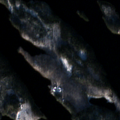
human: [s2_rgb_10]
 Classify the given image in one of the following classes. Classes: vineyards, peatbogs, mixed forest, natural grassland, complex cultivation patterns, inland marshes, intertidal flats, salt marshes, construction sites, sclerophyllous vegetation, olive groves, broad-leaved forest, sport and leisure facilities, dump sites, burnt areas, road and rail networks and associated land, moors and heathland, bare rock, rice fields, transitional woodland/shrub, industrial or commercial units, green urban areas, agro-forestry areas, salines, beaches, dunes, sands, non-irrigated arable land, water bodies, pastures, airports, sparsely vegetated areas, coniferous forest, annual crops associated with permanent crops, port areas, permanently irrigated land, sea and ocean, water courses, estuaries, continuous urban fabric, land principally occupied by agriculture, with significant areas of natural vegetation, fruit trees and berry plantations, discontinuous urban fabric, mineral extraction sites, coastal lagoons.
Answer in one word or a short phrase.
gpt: coniferous forest, mixed forest, water bodies